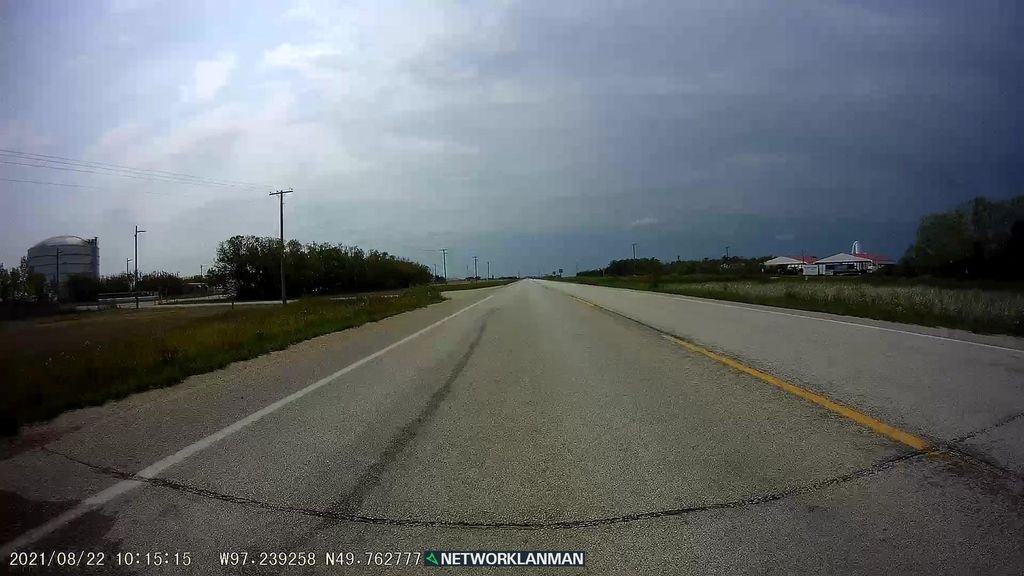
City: winnipeg